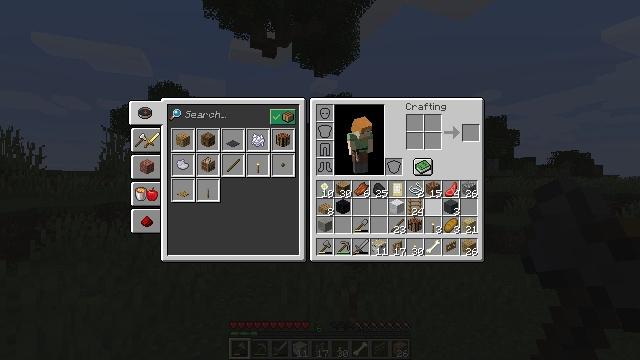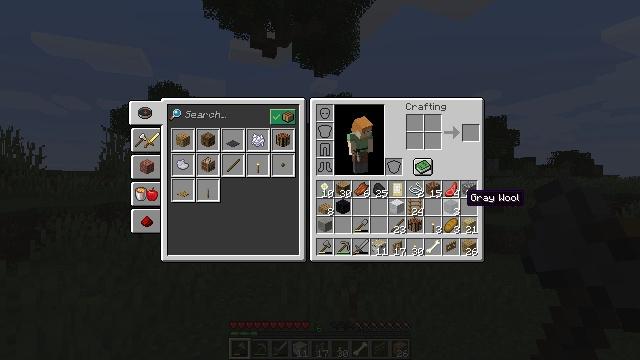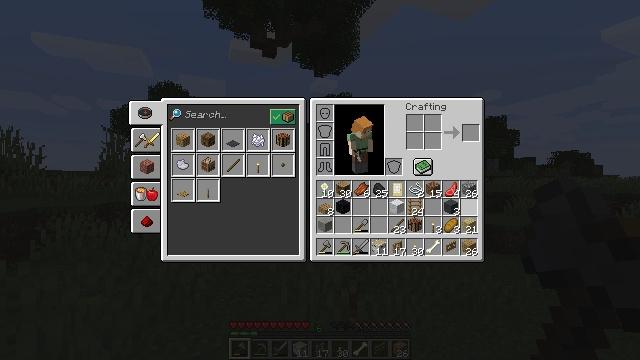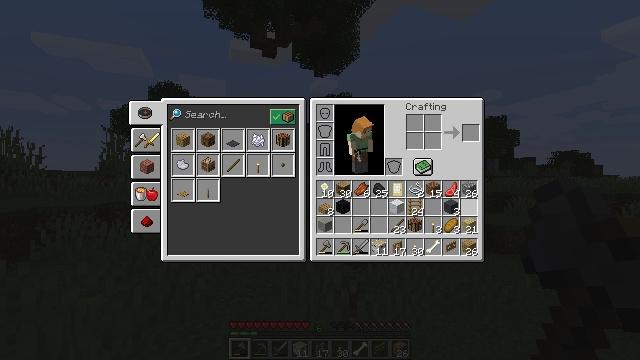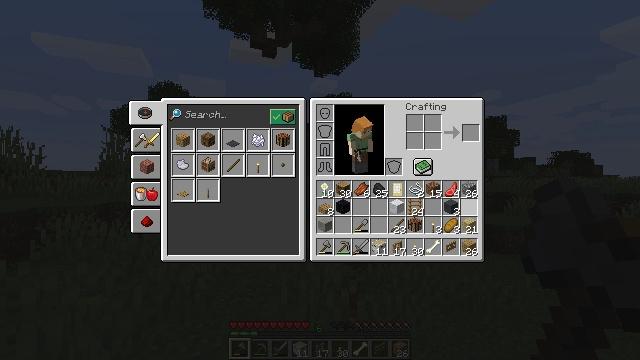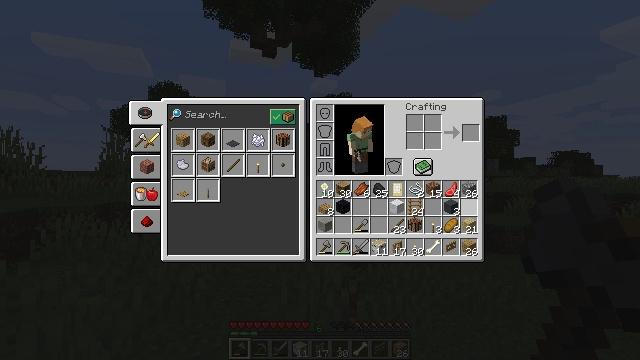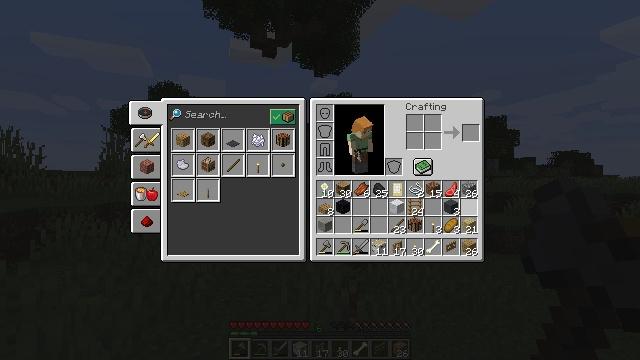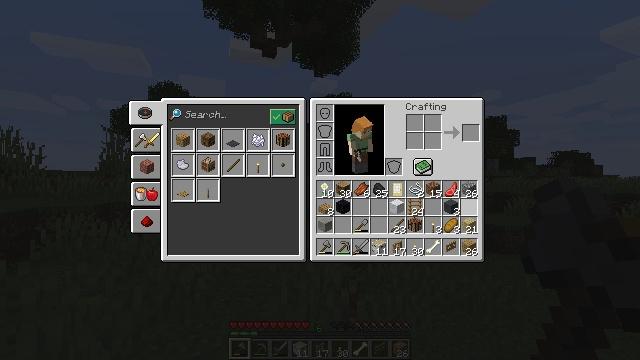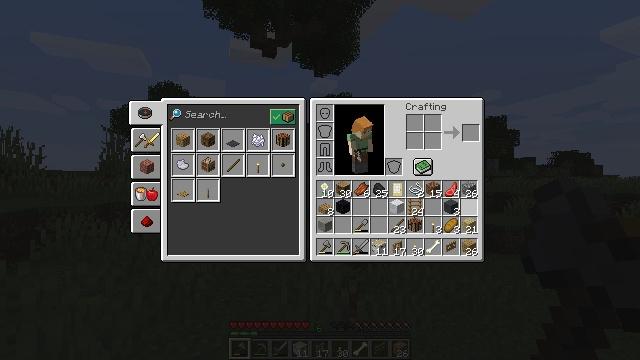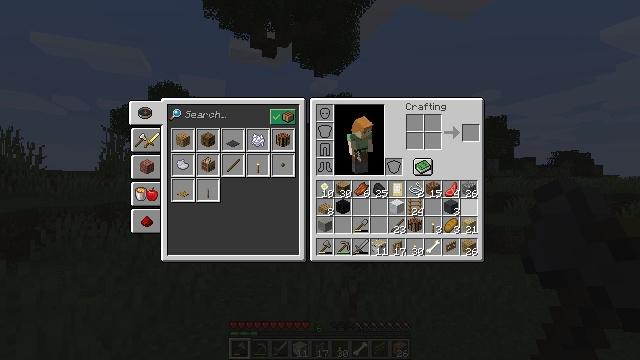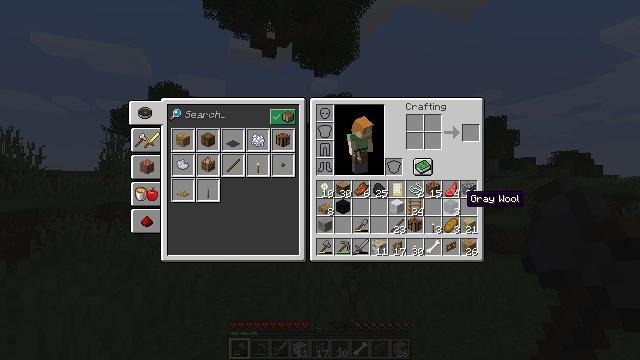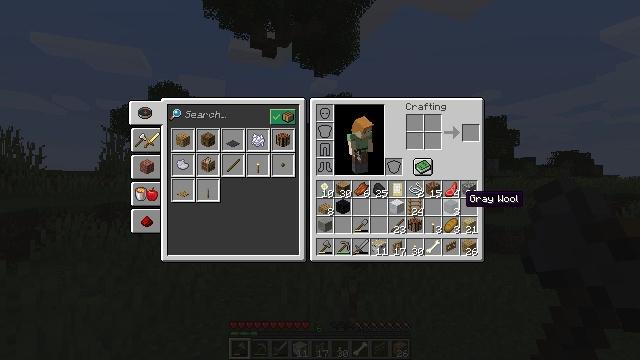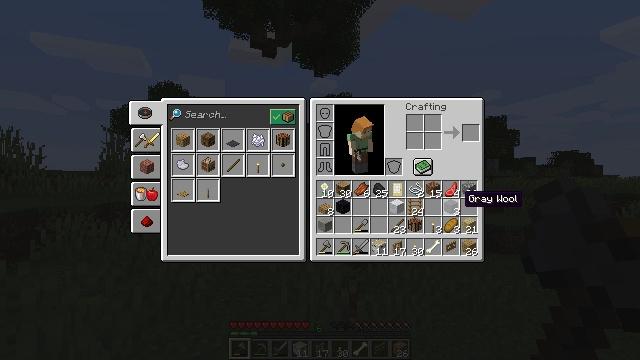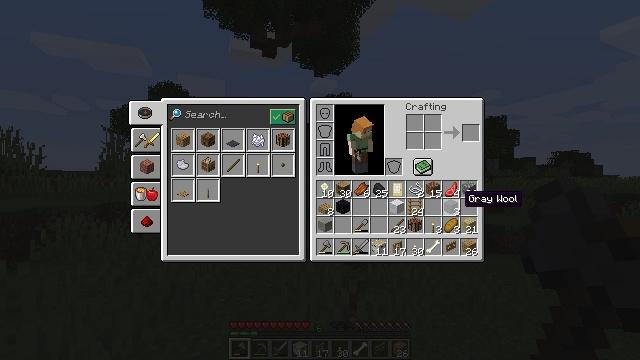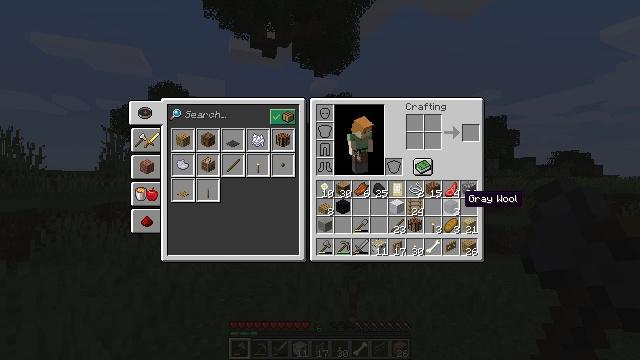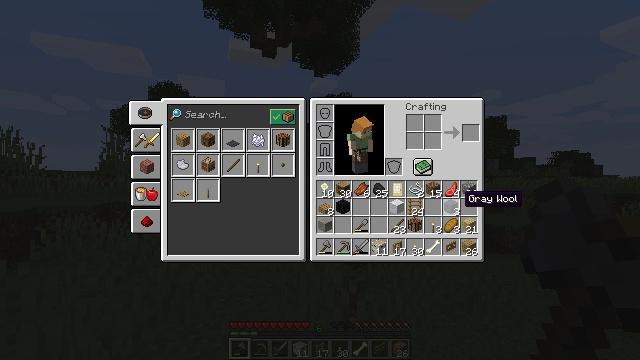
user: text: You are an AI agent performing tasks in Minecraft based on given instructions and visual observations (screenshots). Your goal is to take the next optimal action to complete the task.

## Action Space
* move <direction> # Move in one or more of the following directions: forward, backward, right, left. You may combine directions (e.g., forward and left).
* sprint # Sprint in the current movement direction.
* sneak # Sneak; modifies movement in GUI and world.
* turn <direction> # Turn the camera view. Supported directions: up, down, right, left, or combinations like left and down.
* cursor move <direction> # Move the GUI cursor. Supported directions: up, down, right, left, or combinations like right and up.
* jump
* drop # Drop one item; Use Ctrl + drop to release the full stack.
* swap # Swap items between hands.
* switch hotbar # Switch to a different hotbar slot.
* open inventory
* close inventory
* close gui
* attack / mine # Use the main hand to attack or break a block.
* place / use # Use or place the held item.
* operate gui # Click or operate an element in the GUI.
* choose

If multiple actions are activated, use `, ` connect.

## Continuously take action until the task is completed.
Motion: motion action
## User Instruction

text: Take wool and planks to craft a gray bed.
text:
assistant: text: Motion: cursor move right
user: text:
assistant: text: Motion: no_op
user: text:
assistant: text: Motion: no_op
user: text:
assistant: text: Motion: no_op
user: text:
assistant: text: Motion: no_op
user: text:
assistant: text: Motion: no_op
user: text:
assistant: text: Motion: no_op
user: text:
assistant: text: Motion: no_op
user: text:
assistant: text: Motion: no_op
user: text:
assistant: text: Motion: no_op
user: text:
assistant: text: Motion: no_op
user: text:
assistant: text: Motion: no_op
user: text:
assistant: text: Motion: no_op
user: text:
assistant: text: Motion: no_op
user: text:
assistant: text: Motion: no_op
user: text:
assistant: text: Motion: no_op
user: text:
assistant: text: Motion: no_op
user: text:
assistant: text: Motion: no_op
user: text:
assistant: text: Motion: no_op
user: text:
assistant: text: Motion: no_op
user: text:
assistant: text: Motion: no_op
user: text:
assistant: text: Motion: no_op
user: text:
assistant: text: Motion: no_op
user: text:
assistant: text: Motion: no_op
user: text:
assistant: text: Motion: close inventory
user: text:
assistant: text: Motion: close inventory
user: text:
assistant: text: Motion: close inventory
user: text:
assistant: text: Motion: close inventory
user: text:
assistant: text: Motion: no_op
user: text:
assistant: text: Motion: no_op